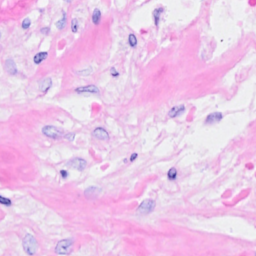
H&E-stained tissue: Breast